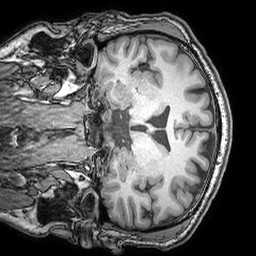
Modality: T1w
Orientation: coronal
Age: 30
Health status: ill
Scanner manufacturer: philips
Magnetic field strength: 3 T
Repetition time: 0.007 s
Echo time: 0.0035 s